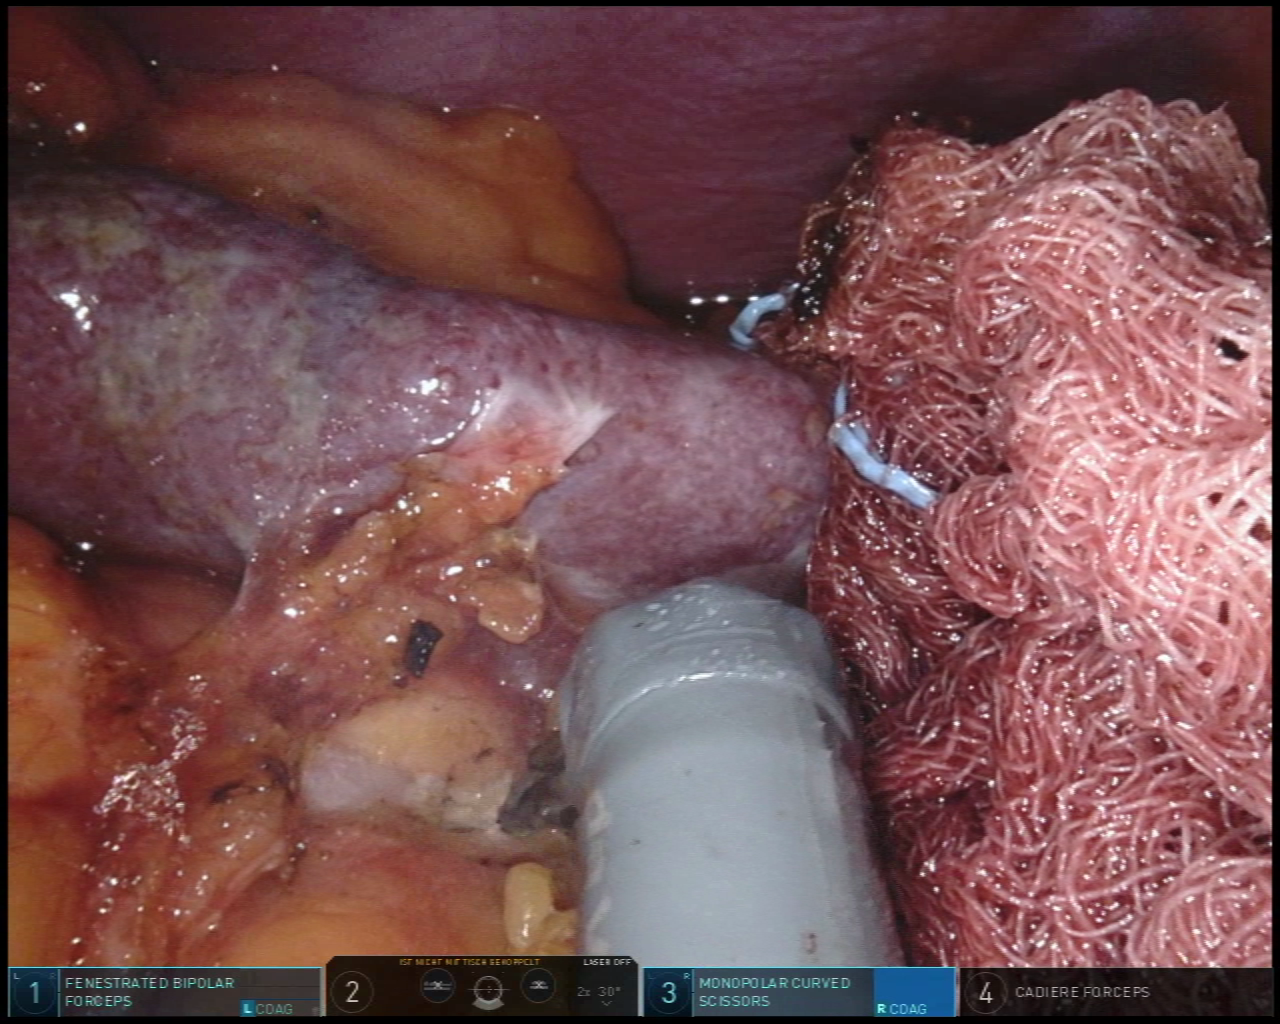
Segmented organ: stomach
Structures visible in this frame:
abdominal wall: yes
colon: no
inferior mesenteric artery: no
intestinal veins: no
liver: no
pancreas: no
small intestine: no
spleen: yes
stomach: yes
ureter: no
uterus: no
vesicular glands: no